Interaction volume radius: 5 \u00c5
Interaction volume height: 50 \u00c5
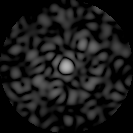
Disorder parameter: 0.8086